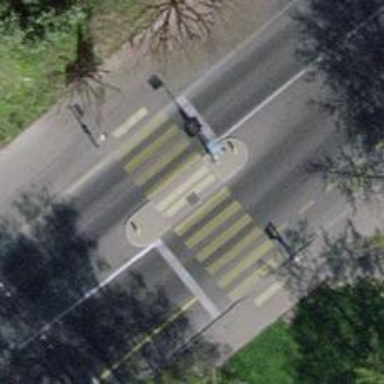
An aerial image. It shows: Crossing with traffic signals and zebra crossing island.